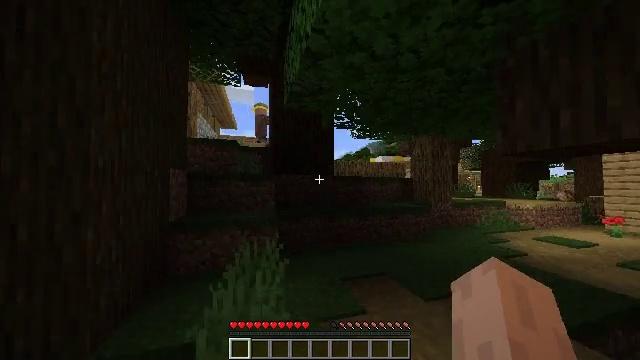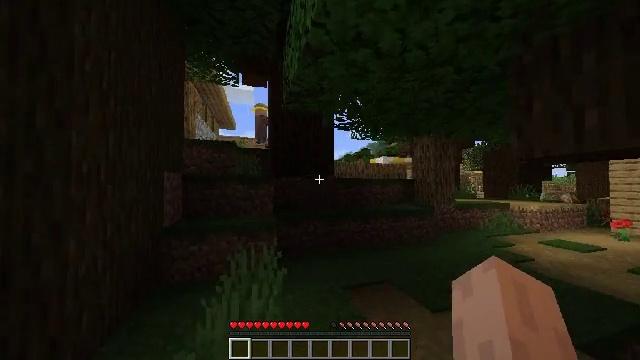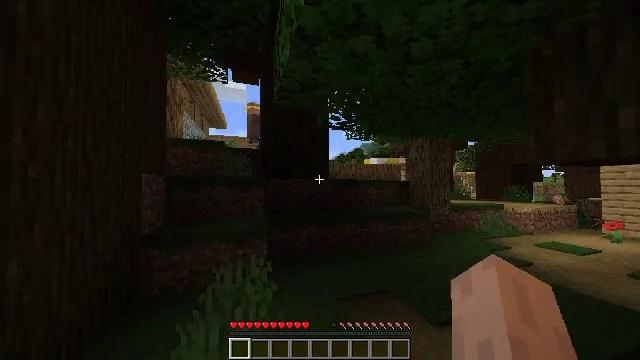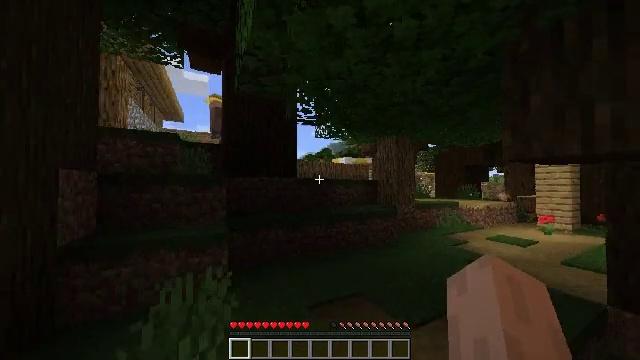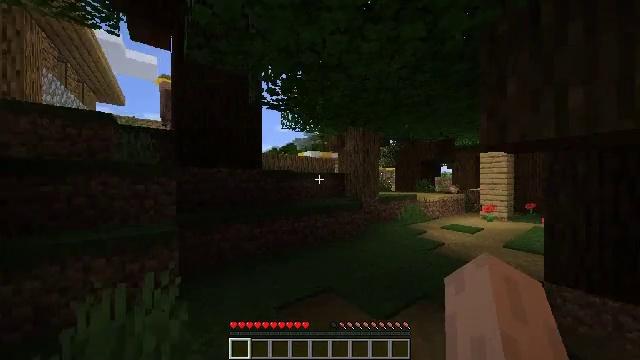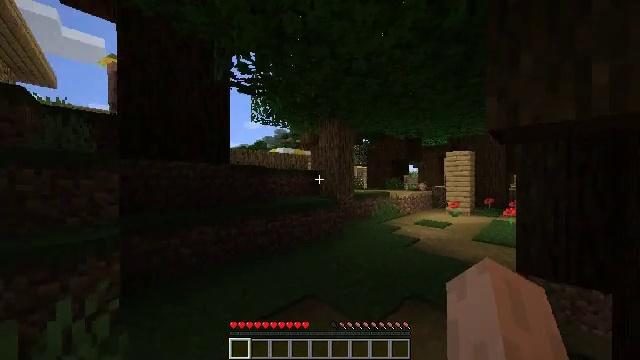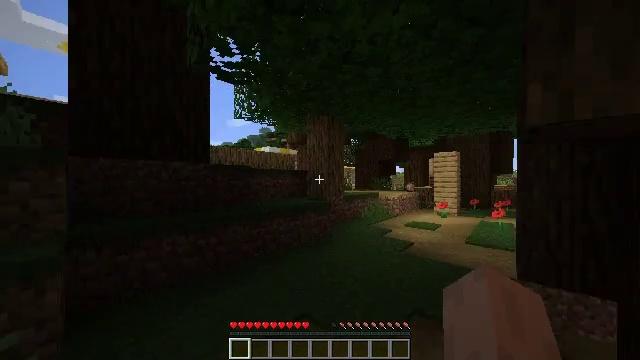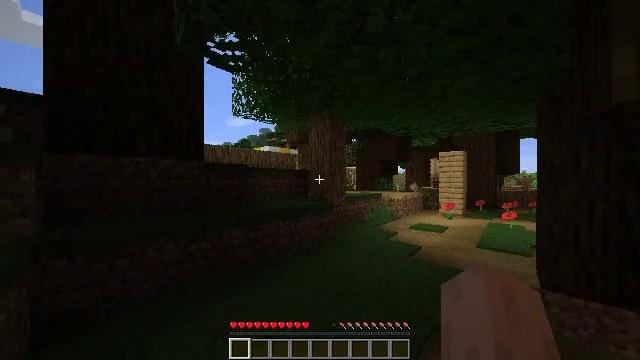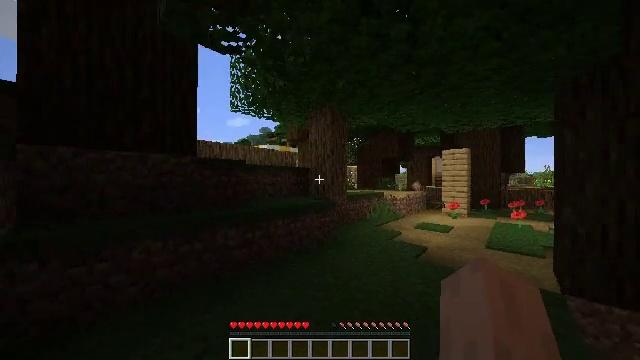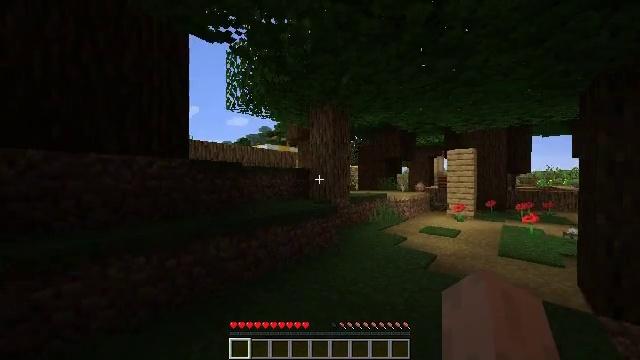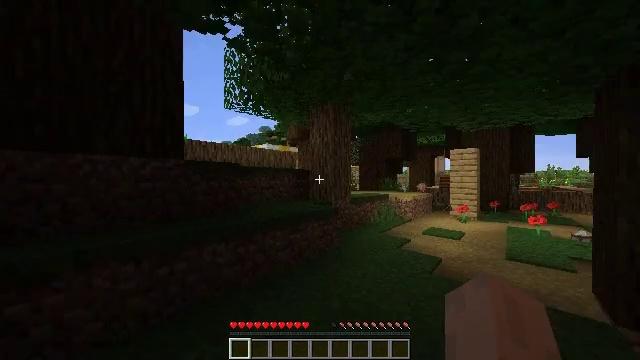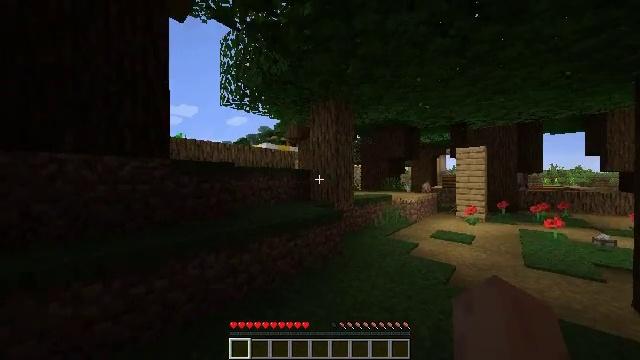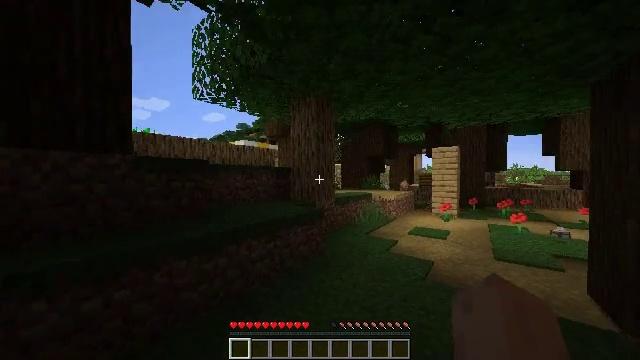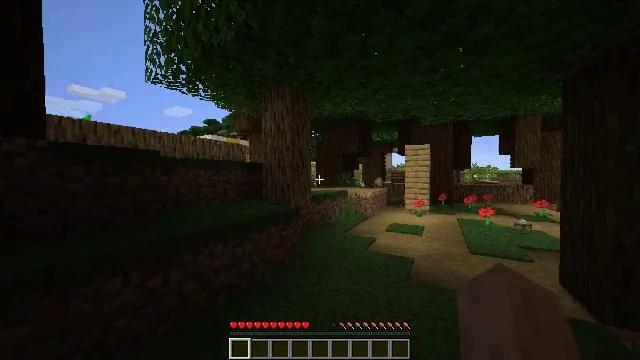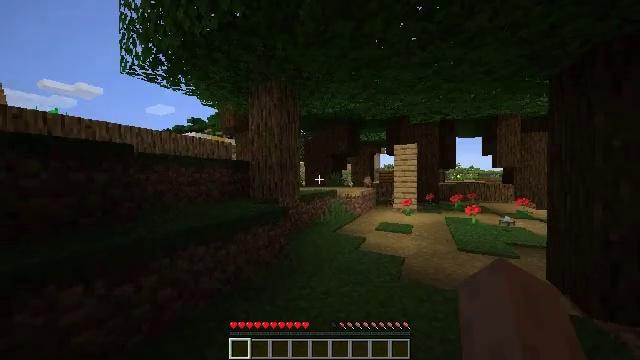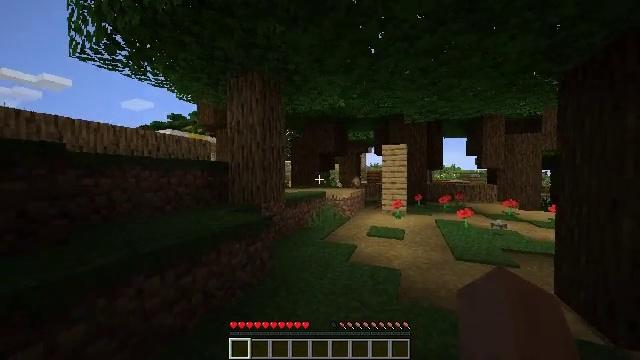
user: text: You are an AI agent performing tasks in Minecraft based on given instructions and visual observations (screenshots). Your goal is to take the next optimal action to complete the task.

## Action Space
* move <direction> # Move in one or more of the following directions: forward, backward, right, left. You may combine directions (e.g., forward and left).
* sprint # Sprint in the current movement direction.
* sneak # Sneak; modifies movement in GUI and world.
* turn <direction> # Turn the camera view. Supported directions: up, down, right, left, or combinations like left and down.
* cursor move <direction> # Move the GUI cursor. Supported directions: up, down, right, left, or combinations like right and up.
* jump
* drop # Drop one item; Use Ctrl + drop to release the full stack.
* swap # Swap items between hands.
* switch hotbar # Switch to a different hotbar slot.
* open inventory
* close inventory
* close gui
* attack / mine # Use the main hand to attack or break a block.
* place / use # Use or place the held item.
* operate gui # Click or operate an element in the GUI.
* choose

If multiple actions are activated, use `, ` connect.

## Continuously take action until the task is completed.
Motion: motion action
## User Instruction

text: Mine planks.
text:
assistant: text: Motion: move forward, jump
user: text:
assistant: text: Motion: move forward, turn right
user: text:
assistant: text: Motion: move forward, turn right
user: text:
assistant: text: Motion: move forward, turn right and down
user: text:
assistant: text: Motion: move forward, turn right
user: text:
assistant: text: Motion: move forward, turn right
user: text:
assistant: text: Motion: move forward
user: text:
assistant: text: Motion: move forward
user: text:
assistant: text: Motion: move forward
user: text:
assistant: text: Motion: move forward
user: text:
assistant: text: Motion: move forward
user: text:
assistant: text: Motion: move forward, turn right
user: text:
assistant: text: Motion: move forward, turn right
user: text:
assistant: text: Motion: move forward, turn right
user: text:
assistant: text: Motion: move forward, turn right
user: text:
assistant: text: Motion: move forward, turn right
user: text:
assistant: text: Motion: move forward, turn right
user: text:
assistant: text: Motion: move forward
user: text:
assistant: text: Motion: move forward
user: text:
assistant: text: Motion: move forward
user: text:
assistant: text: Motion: move forward, turn right
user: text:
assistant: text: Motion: move forward, turn right and down
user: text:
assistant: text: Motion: move forward, turn right and down
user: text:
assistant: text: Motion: move forward, turn right and down
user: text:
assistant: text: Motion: move forward and move right, turn right
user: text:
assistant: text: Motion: move forward and move right
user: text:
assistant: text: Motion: move forward and move right
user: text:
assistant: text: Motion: move forward and move right
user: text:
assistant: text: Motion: move forward
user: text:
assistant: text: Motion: move forward, turn right and down